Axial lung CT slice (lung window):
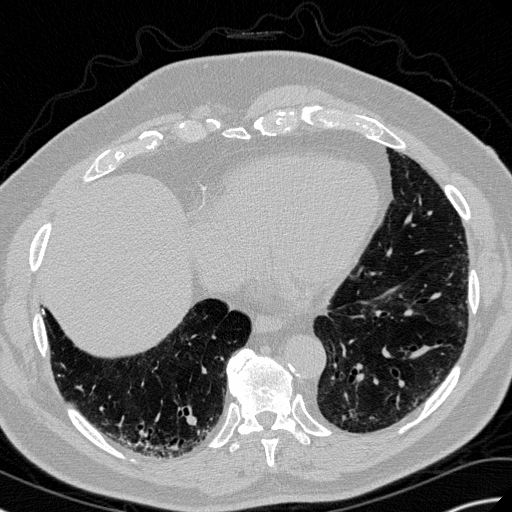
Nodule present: no